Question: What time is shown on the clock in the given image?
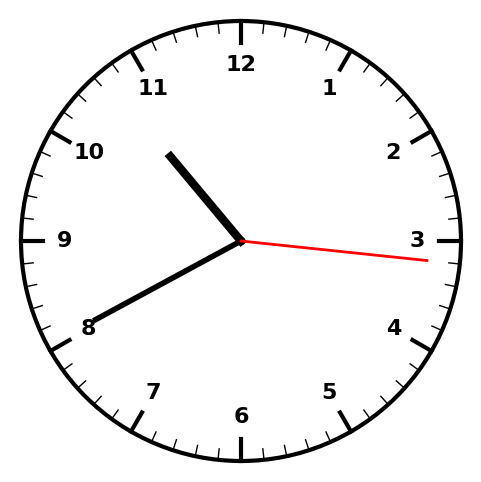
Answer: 10:40:16